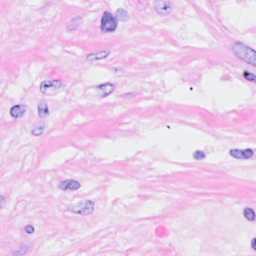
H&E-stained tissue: Breast